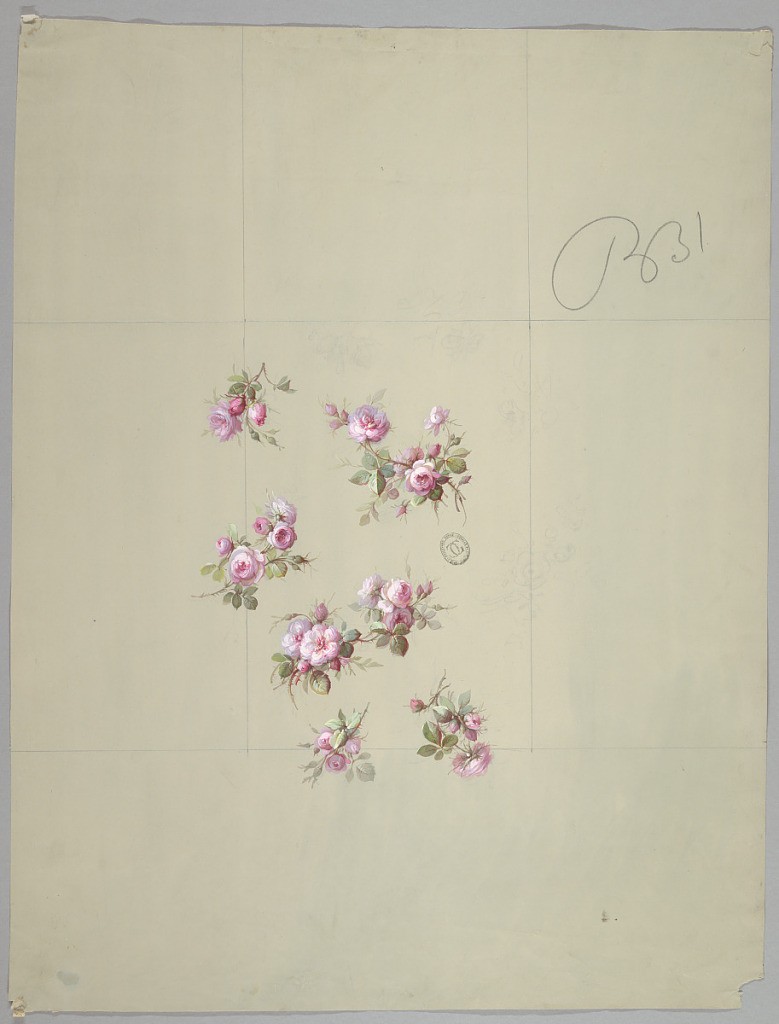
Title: Designs for Wallpaper and Textiles: Flowers
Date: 19th century
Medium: Brush and gouache, graphite on cream paper
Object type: Drawing
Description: Seven varying clusters consisting of pink roses, rosebuds, stems and foliage, not evenly spaced. Vertically rectangular guidelines in graphite visible.